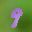
Label: 9